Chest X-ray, PA view. Patient: 26 years old, sex M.
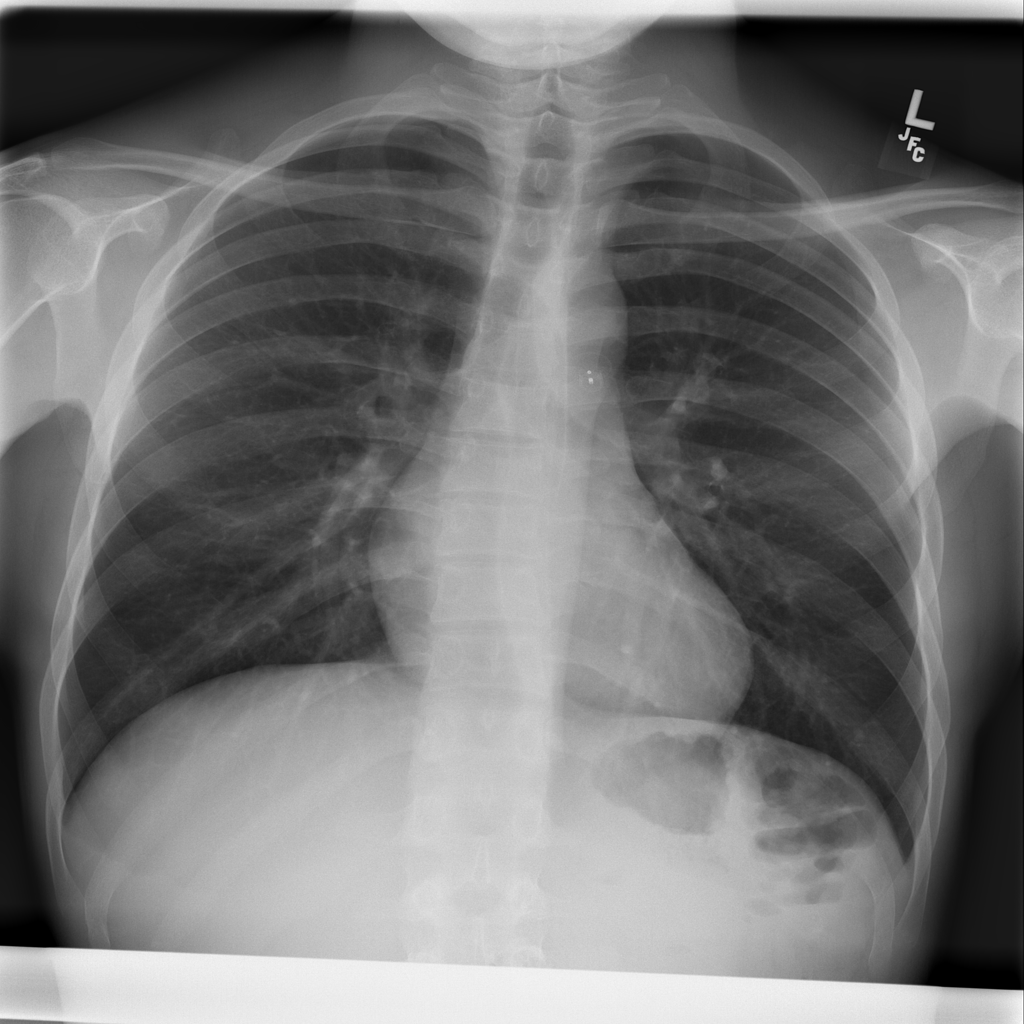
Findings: No Finding